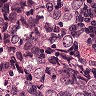
Metastatic tissue present: yes